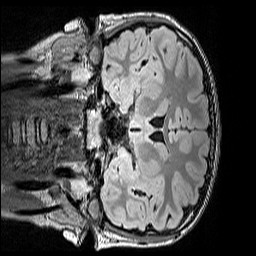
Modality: FLAIR
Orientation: coronal
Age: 11
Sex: male
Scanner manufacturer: siemens
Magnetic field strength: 3 T
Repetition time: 5 s
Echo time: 0.388 s